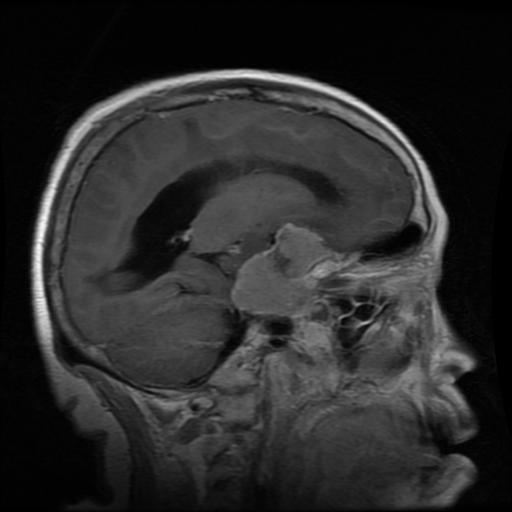
Label: meningioma